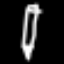
Label: pencil